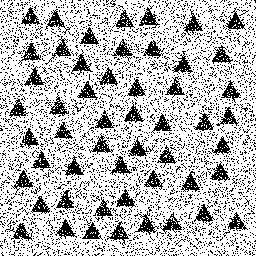
Squares: 0
Triangles: 52
Stars: 0
Total shapes: 52